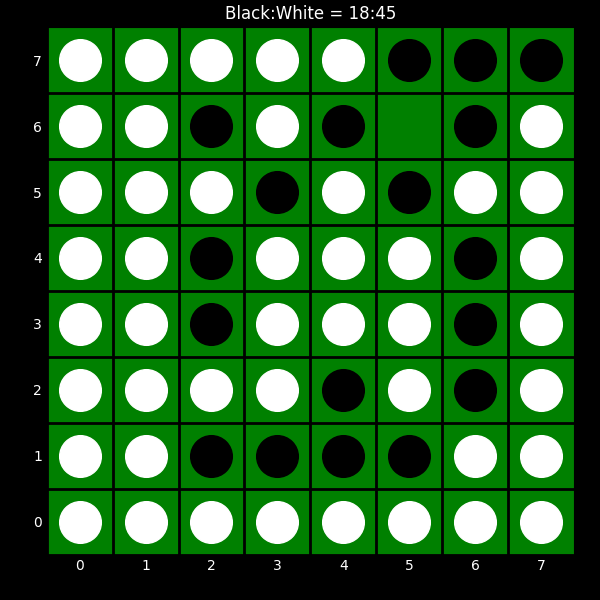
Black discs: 18
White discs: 45